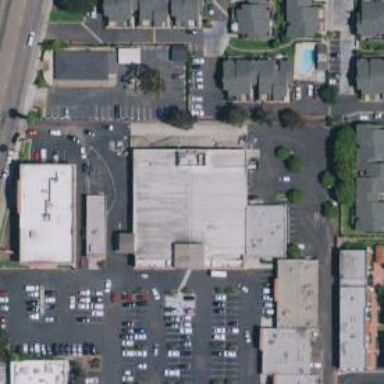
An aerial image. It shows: Commercial building serving as pharmacy in the healthcare sector.